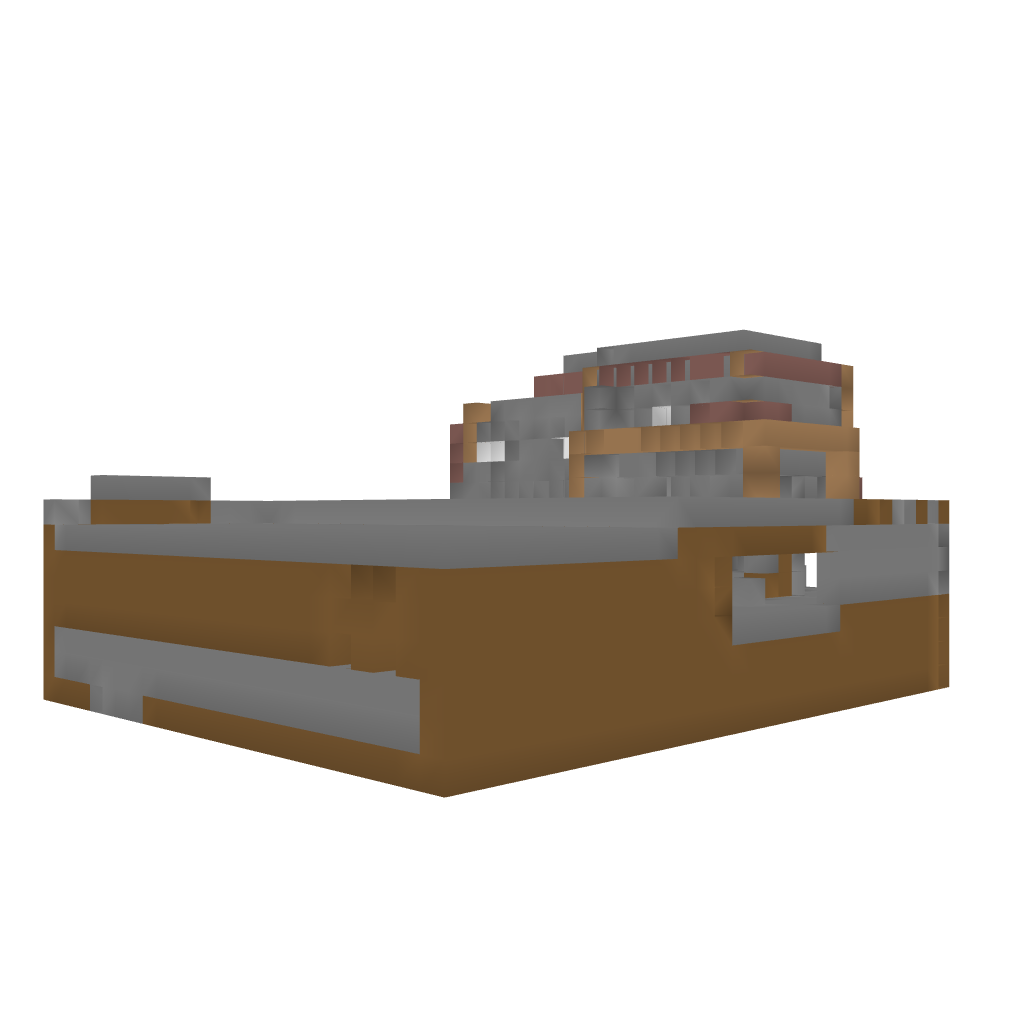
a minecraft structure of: Adventure map shop bad low quality